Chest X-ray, PA view. Patient: 59 years old, sex M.
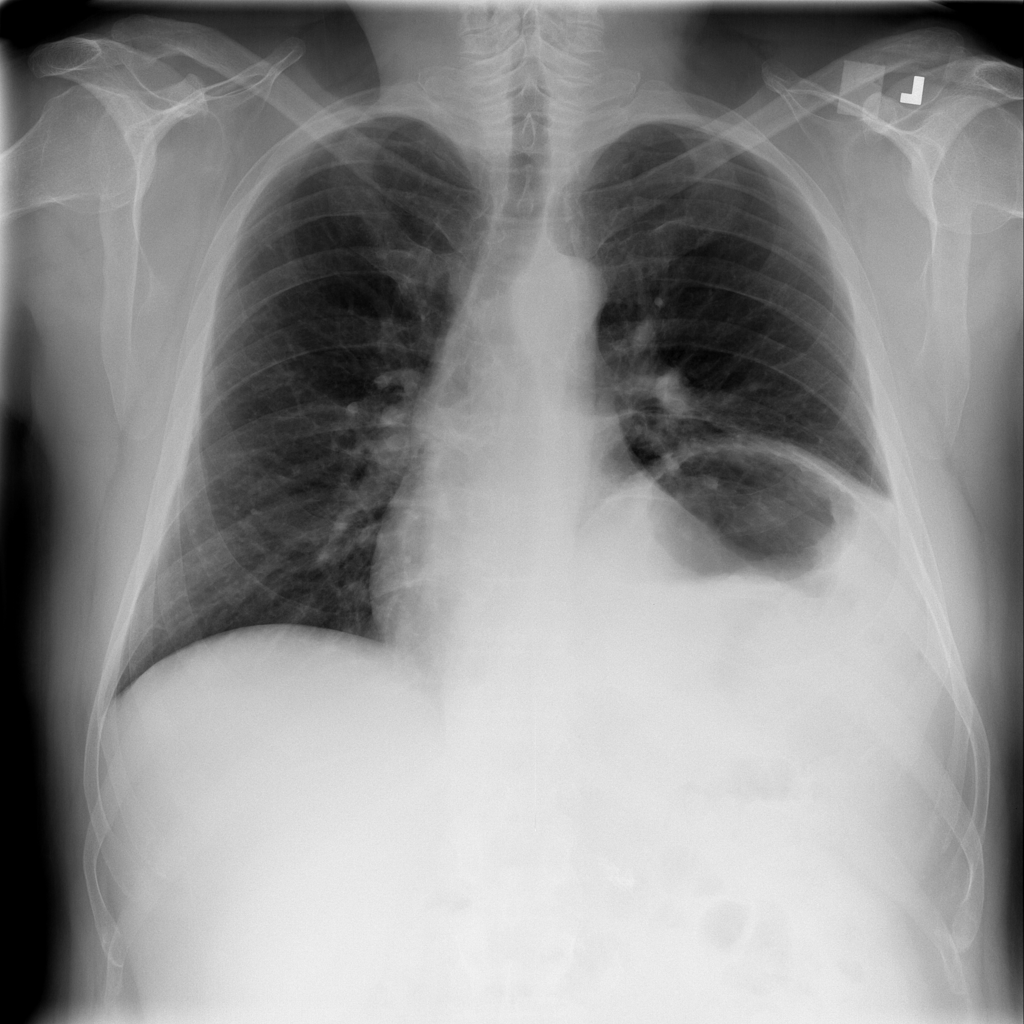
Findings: No Finding